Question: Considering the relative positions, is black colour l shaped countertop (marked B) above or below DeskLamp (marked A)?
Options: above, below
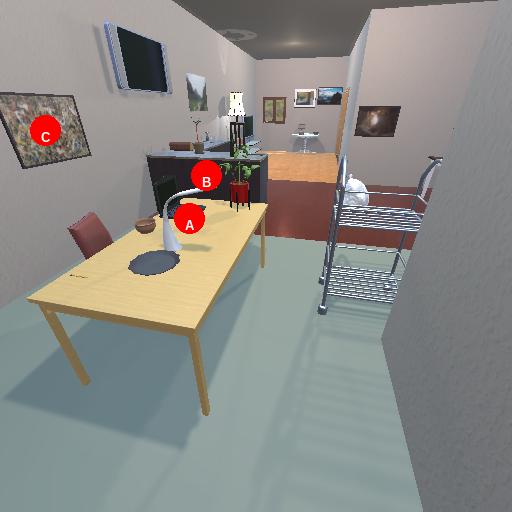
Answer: above